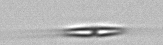
Label: Cylindrotheca